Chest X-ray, PA view. Patient: 75 years old, sex M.
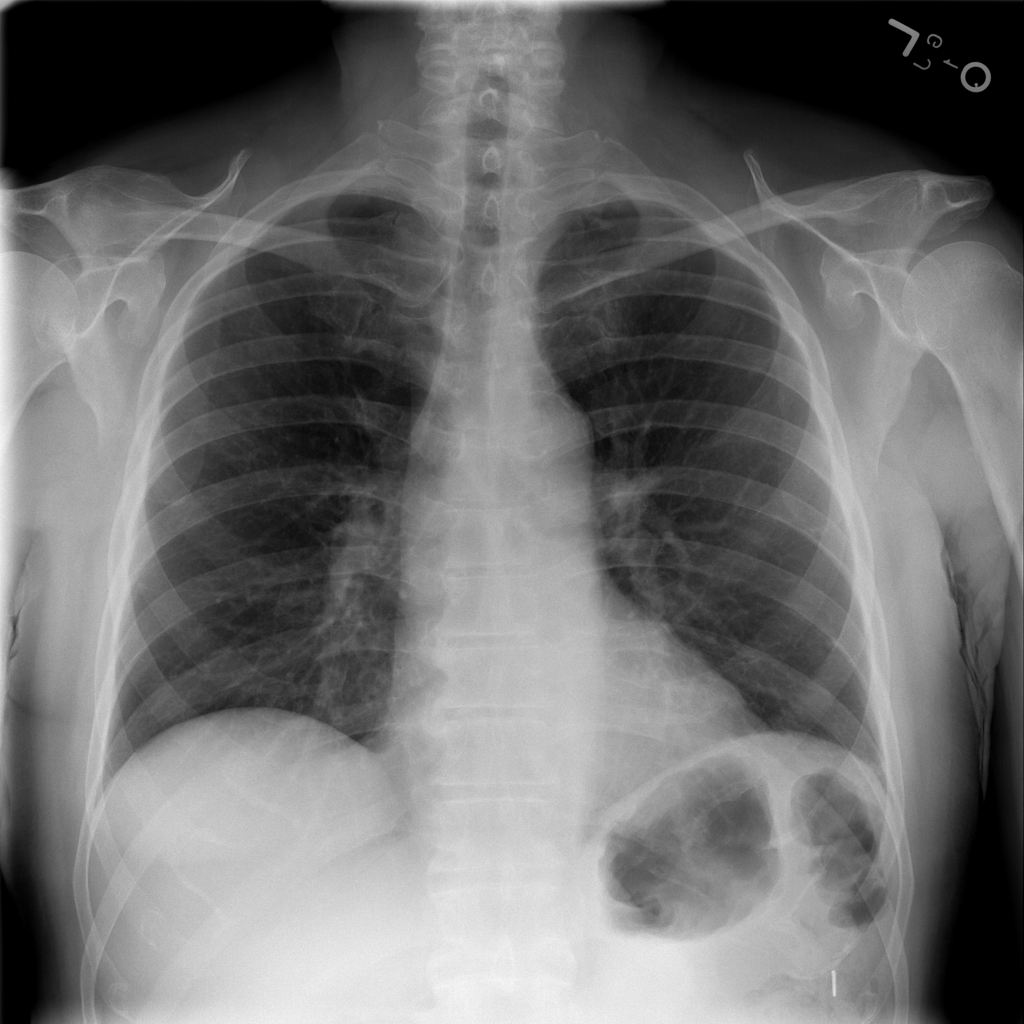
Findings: No Finding